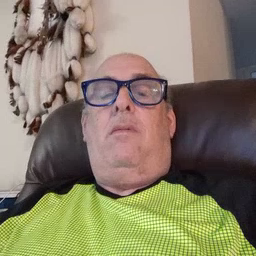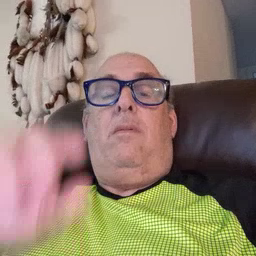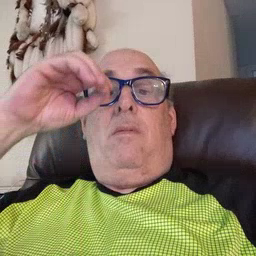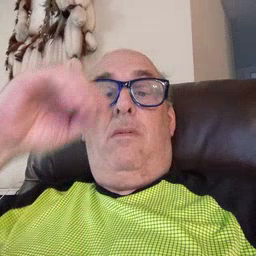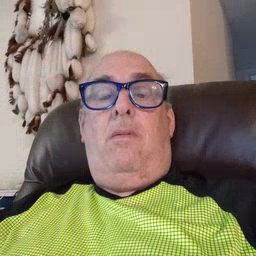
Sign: owl